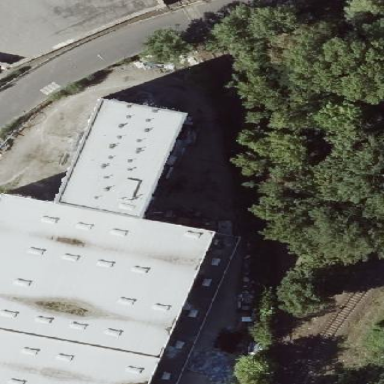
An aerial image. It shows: View of roof of building.